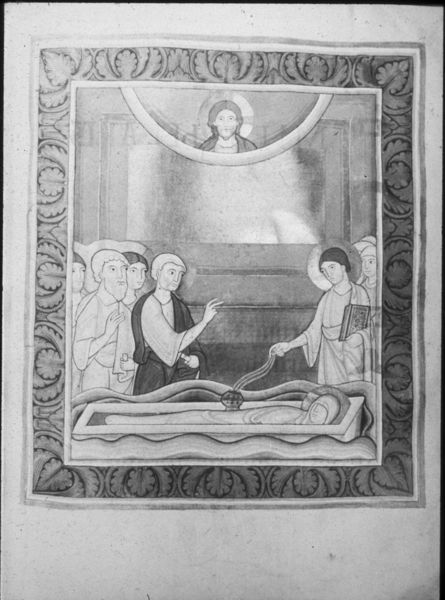
Titel: Perikopenbuch
Institution: Paris, Bibliothèque Nationale
Schlagwörter: gott, hand, frau, männer, schwarz, weiss, bibel, leiche, rahmen, tod, tot, kirche, man, rand, buch, tote, salbung, heiligenschein, beerdigung, nimbus, grab, jesus, segnen, heilig, ornamentik, ikone, apostel, bestattung